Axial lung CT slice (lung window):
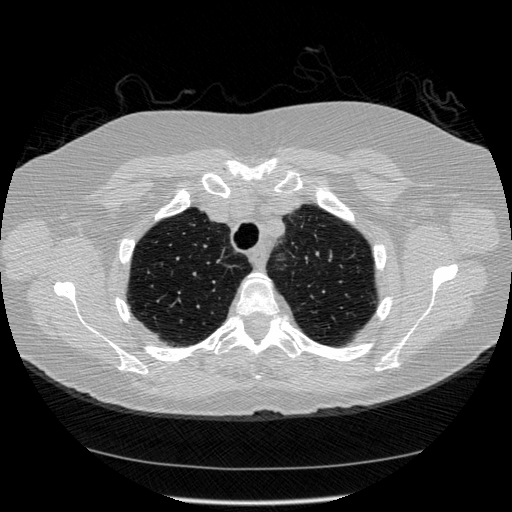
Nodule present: no